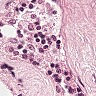
Metastatic tissue present: no